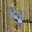
Label: 4